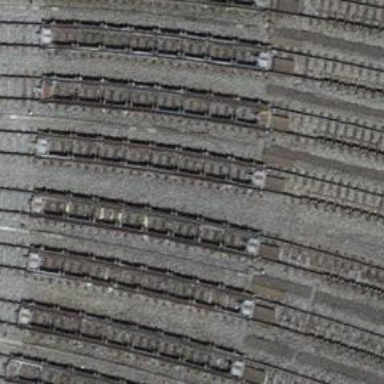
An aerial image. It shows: Railway yard with one track. The railway includes beam retarder.